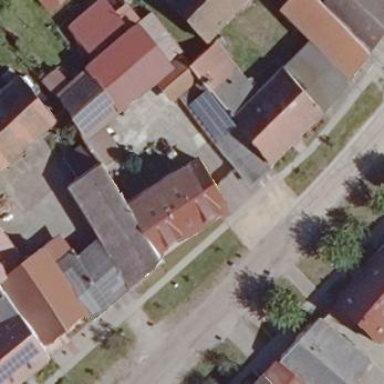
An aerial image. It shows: House with gabled roof oriented along the building.